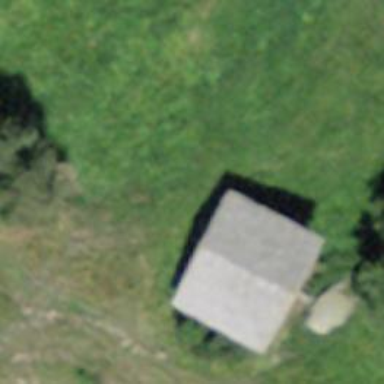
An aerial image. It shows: Shed.